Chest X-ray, AP view. Patient: 23 years old, sex M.
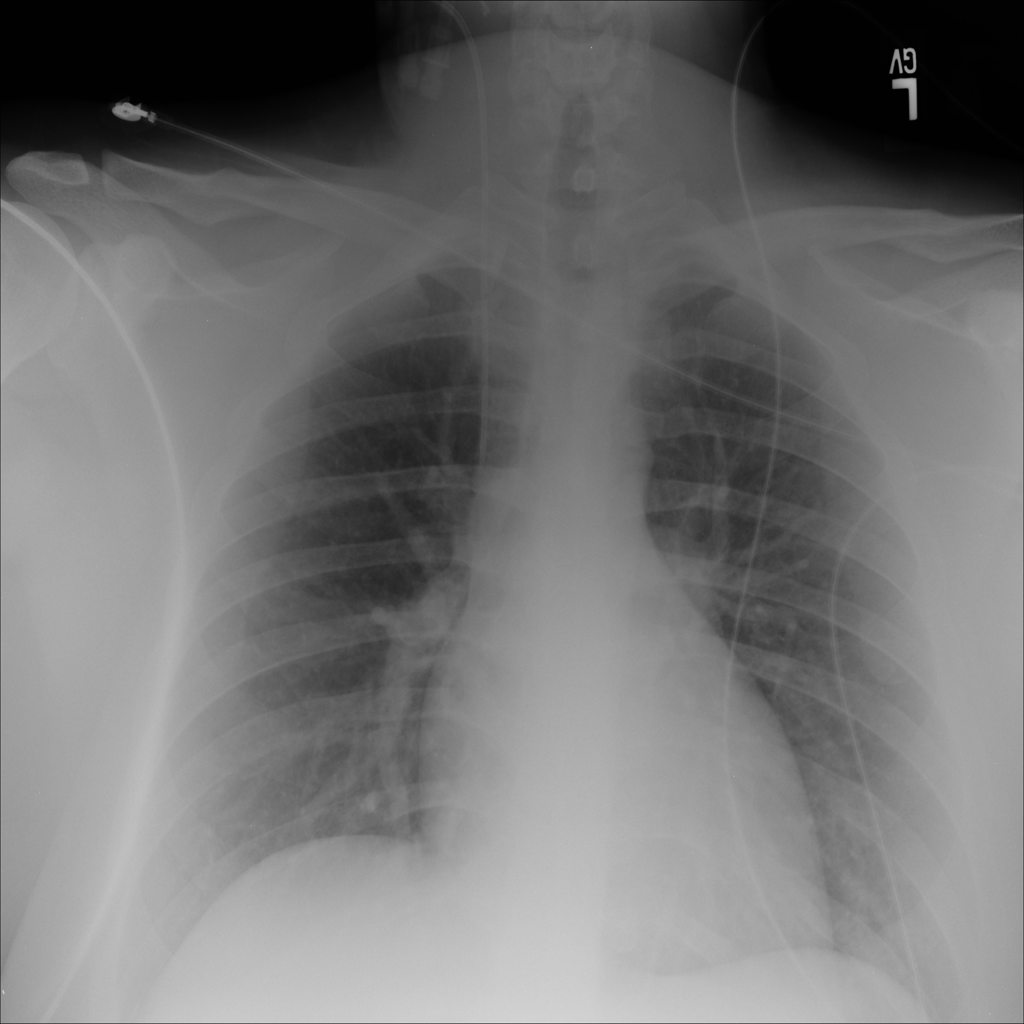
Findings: No Finding